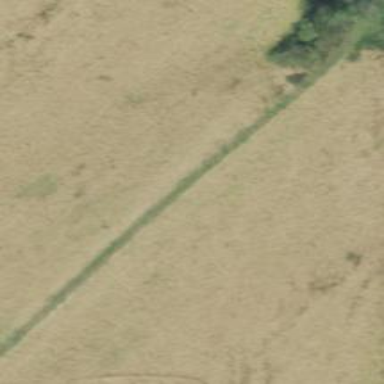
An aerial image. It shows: Abandoned railway track.